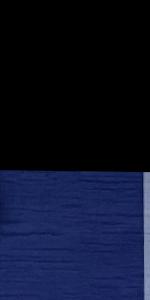
Label: Empty